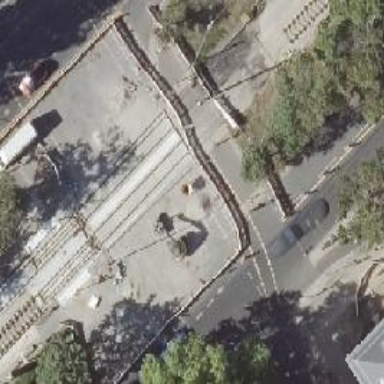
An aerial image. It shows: Tram level crossing on the railway.